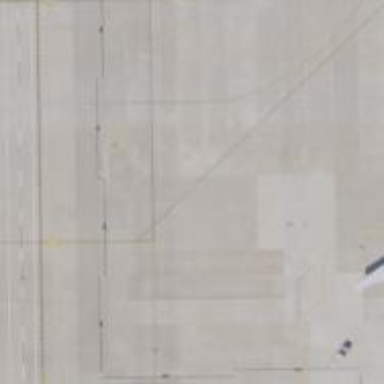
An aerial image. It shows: View of taxiway at the airport.